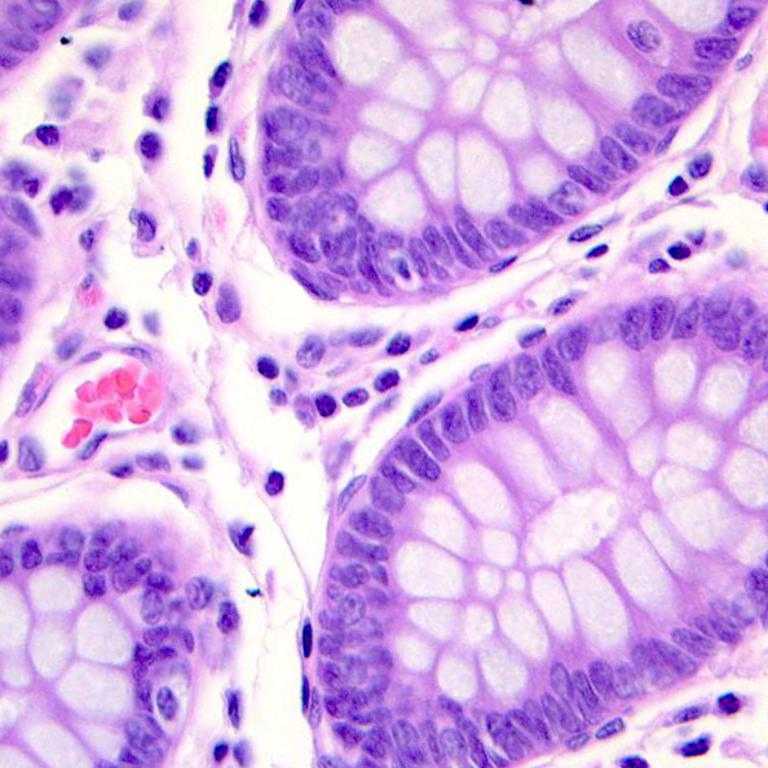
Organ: colon
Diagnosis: benign